Question: As far as I know, on 32 bit machine, a Pointer takes 4 bytes (32 bits). But, when I ran CLRProfiler on my application, to my surprise, it shows the memory allocated is 32 bytes for holding just one interface pointer.

You can see from the above pic, that 377910 objects consumed 12 MB, which means 32 bytes per object.
Am I missing some thing here?
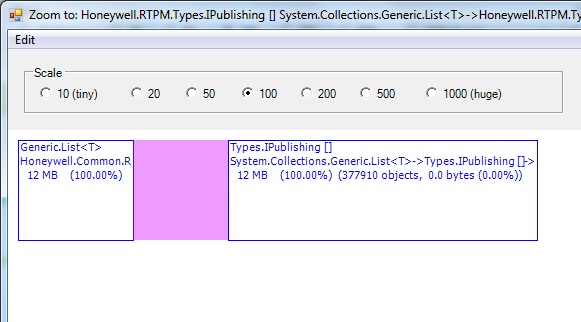
Answer: Try increasing the detail to see if it's including the size of the actual objects referenced.
In comparison, try the following program:
'''
class MemTest
{
private static object[] TakeUpSpace = new object[1024 * 1024];
public static void Main(string[] args)
{
var arr = TakeUpSpace;//make sure it's instantiated.
Console.ReadKey(true);//keep running so we can profile.
}
}
'''
Profiling this on a 32 bit machine shows a 4MB sized array - 4 * 1024 * 1024, but no actual objects referred to.
However this:
'''
class MemTest
{
private static object[] TakeUpSpace = new object[1024];
public static void Main(string[] args)
{
var arr = TakeUpSpace;//make sure it's instantiated.
for(var i = 0; i != 1024; ++i)
arr[i] = new object();
Console.ReadKey(true);//keep running so we can profile.
}
}
'''
Shows the array to be 16KB. The 'object[]' itself is 1024 * 4 = 4KB, but each object is at least 3 * pointer-size large (size of fields with a minimum of one pointer-size, plus a header of two pointer-sizes per object).
Requested explanation of header.
Every .NET object obviously contains the fields defined for it. If there are no fields, or the fields are less than the size of a reference, it'll take up that much anyway as a minimum.
Every .NET object contains a syncblock that contains information on whether a lock is held on it, and some other information used for marshalling.
Every .NET object contains a type-handle, from which we can find out which type it is, the implementation of a virtual member, and other type-related information.
As such, when you have an actual object - rather than a null reference, you are guaranteed to be taking up at least 12bytes of memory for the object, along with 4 for the reference to it (there can of course be more than one reference to the same object). You could though be taking up more if the object has more fields or larger fields, and very often will be.